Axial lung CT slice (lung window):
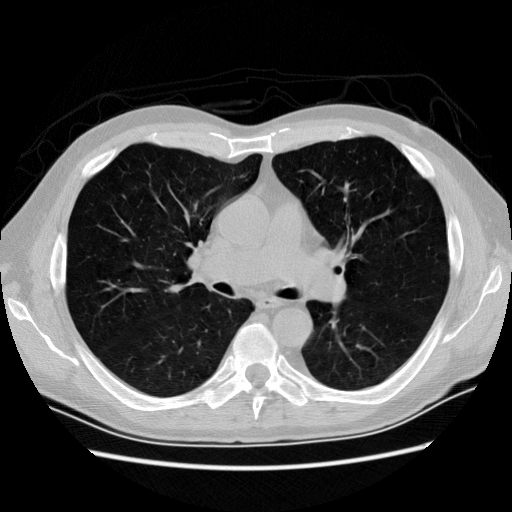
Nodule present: no